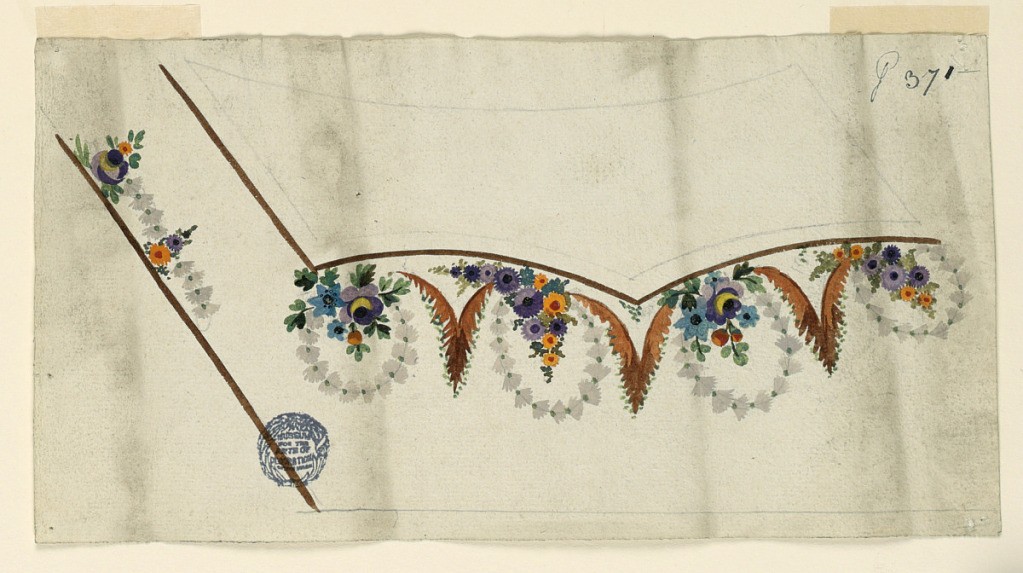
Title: Design for a Waistcoat
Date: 1780-1790
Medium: Pencil and various gouache colors on paper
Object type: Drawing
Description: Design for the embroidery at the left bottom corner of a man's waistcoat. The left edges of the waistcoat and of the pocket and the latters bottom edge are shown, brown stripes. The flap is outlined with pencil. Four bunches of flowers, each at the bottom of a wreath are beneath the bottom edge of the pocket. Three leaf pyramids are in the intervals. A garland connecting two alternating bunches of flowers is shown beside the rising edge of the waistcoat.